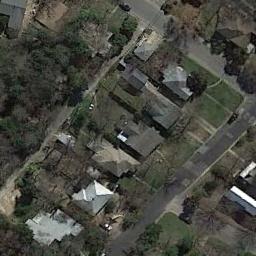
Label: medium_residential